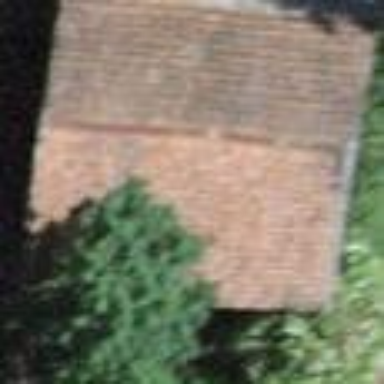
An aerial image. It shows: Rural barn.